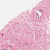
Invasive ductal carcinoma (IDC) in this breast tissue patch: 0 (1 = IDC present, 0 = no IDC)